【题型】解答题　【知识点】立体几何　【难度】medium
如图，已知平面四边形 \(ABCP\) 中，\(D\) 为 \(PA\) 的中点，\(PA \perp AB\)，\(CD \parallel AB\)，且 \(PA = CD = 2AB = 4\)。将此平面四边形 \(ABCP\) 沿 \(CD\) 折成直二面角 \(P-DC-B\)，连接 \(PA\)、\(PB\)，设 \(PB\) 中点为 \(E\)。

\vspace{0.5cm}

\noindent
(1) 求直线 \(AB\) 与平面 \(PBC\) 所成角的正弦值；\\
(2) 在线段 \(BD\) 上是否存在一点 \(F\)，使得 \(EF \perp \text{平面 } PBC\)？若存在，请求出 \(\frac{DF}{DB}\) 的值；若不存在，请说明理由。
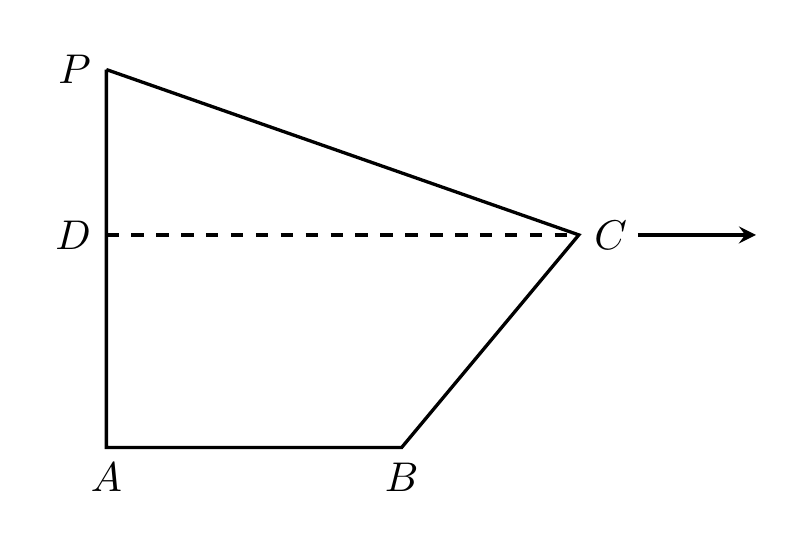
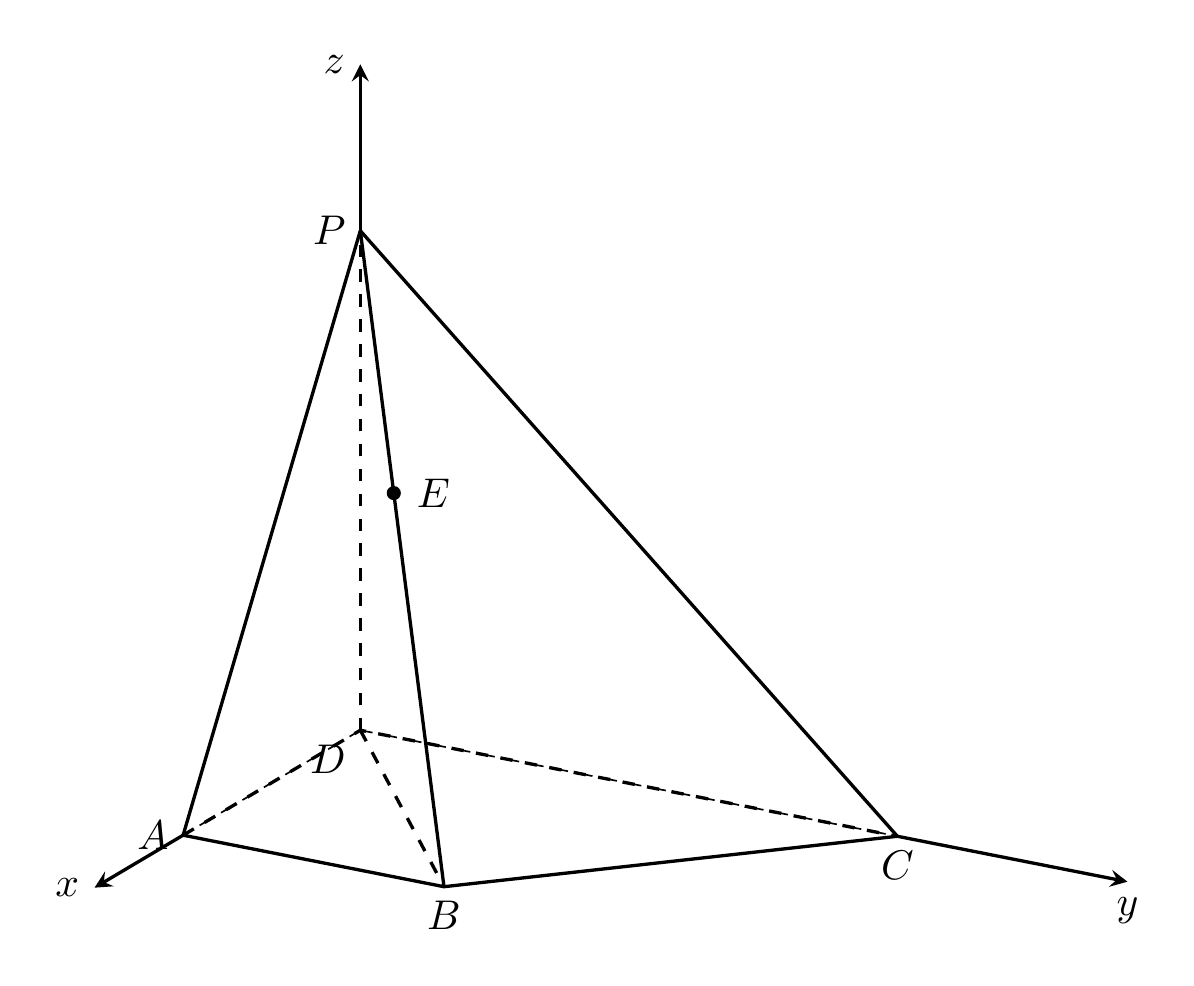
【解答】
\textbf{【详解】}

\vspace{0.3cm}
\noindent
(1) \(\because PA \perp AB\)，\(CD \parallel AB\)，\\
\(\therefore PA \perp CD\)，即 \(PD \perp CD\)，\(AD \perp CD\)，\\
又 \(\because\) 二面角 \(P-DC-B\) 为直角，\(\therefore PD \perp AD\)，\\
\(\therefore\) 如图建立空间直角坐标系 \(D-xyz\)，\\
\(\because PA = CD = 2AB = 4\)，\(D\) 为 \(PA\) 的中点，\\
\(\therefore PD = AD = 2\)，\(A(2,0,0)\)，\(B(2,2,0)\)，\(C(0,4,0)\)，\(P(0,0,2)\)，\\
则 \(\overrightarrow{AB} = (0,2,0)\)，\(\overrightarrow{BP} = (-2,-2,2)\)，\(\overrightarrow{BC} = (-2,2,0)\)，\\
设 \(\vec{n} = (x_1,y_1,z_1)\) 为平面 \(PBC\) 的一个法向量，\\
则
\[
\begin{cases}
\overrightarrow{BP} \cdot \vec{n} = -2x_1 - 2y_1 + 2z_1 = 0 \\
\overrightarrow{BC} \cdot \vec{n} = -2x_1 + 2y_1 = 0
\end{cases}
\]
令 \(x_1 = 1\)，则 \(\begin{cases} y_1 = 1 \\ z_1 = 2 \end{cases}\)，\\
\(\vec{n} = (1,1,2)\)，\\
设直线 \(AB\) 与平面 \(PBC\) 所成角为 \(\theta\)，\\
则 \(\sin \theta = |\cos \langle \overrightarrow{AB}, \vec{n} \rangle| = \frac{|\overrightarrow{AB} \cdot \vec{n}|}{|\overrightarrow{AB}| |\vec{n}|} = \frac{2}{2\sqrt{6}} = \frac{\sqrt{6}}{6}\)。

\vspace{0.5cm}

\noindent
(2) 存在这样的点 \(F\)，\\
设 \(\overrightarrow{DF} = \lambda \overrightarrow{DB} = (2\lambda, 2\lambda, 0)\)，\\
\(\because PB\) 中点为 \(E\)，\(\therefore E(1,1,1)\)，\\
则 \(\overrightarrow{FE} = (1-2\lambda, 1-2\lambda, 1)\)，\\
当 \(EF \perp \text{平面 } PBC\) 时，
\[
\begin{cases}
\overrightarrow{BP} \cdot \overrightarrow{FE} = -2 + 4\lambda - 2 + 4\lambda + 2 = 0 \\
\overrightarrow{BC} \cdot \overrightarrow{FE} = -2 + 4\lambda + 2 - 4\lambda = 0
\end{cases}
\]
解得 \(\lambda = \frac{1}{4}\)，\\
即 \(\frac{DF}{DB} = \frac{1}{4}\)。

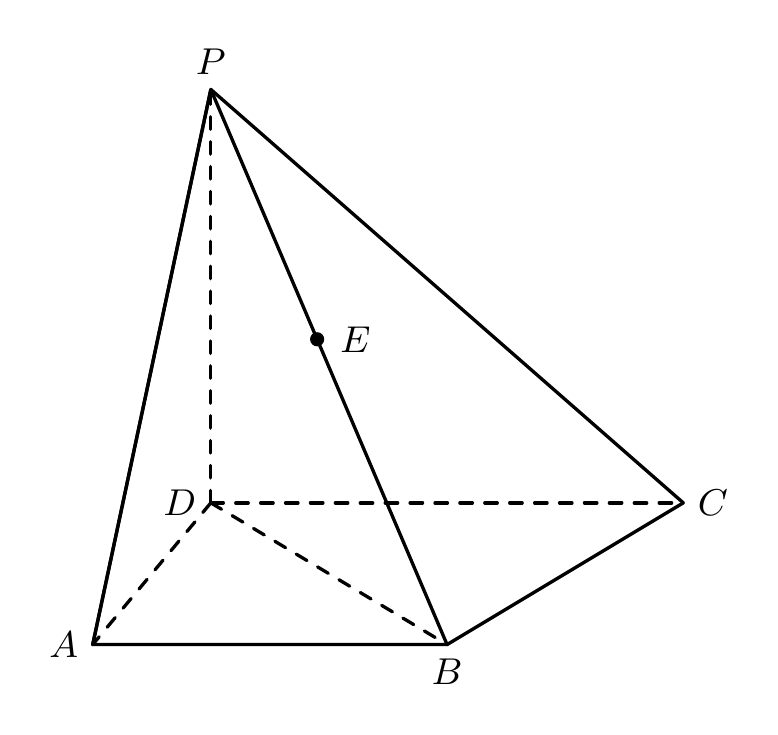
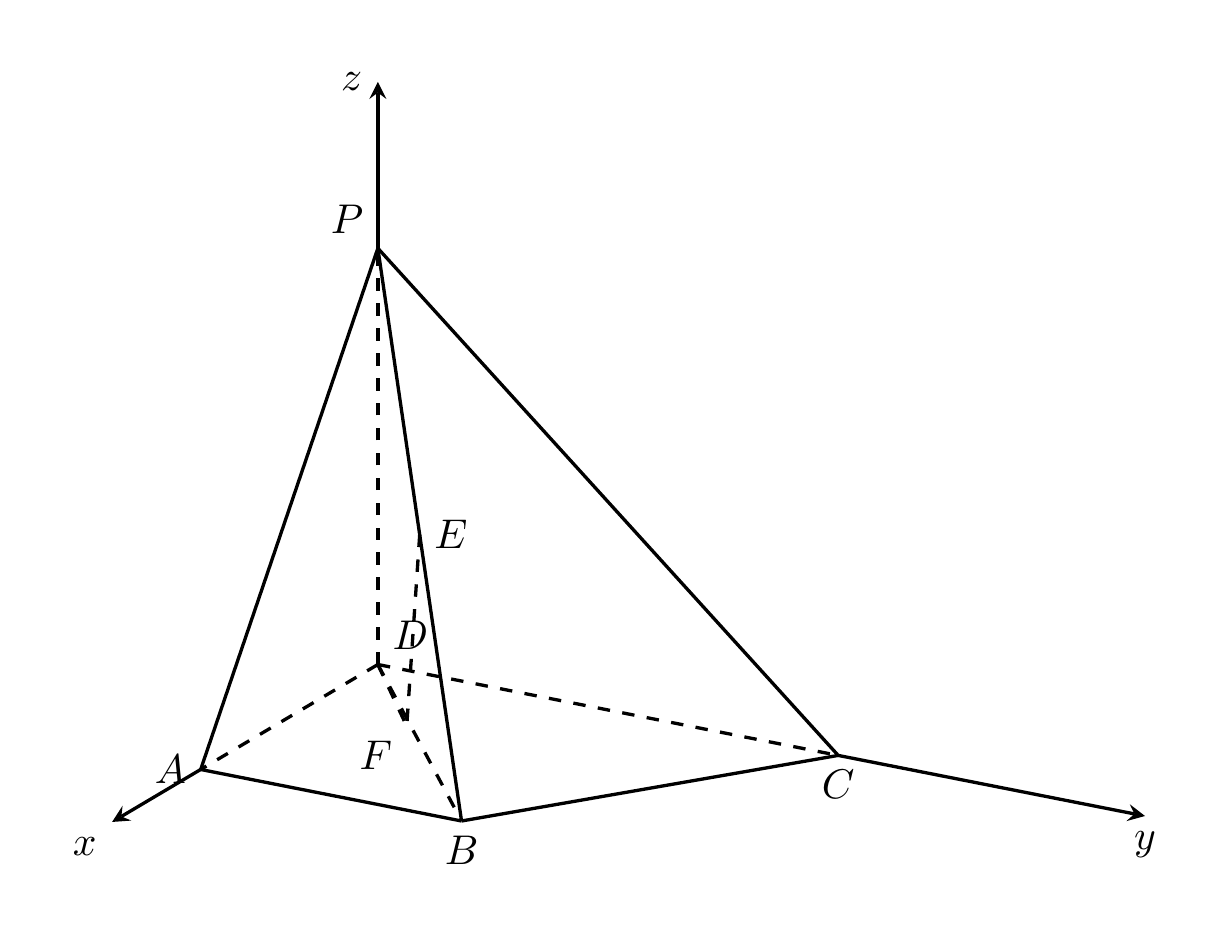